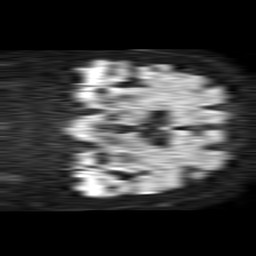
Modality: TRACE
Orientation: coronal
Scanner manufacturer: philips
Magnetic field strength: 1.5 T
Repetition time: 4.6 s
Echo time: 0.08631 s